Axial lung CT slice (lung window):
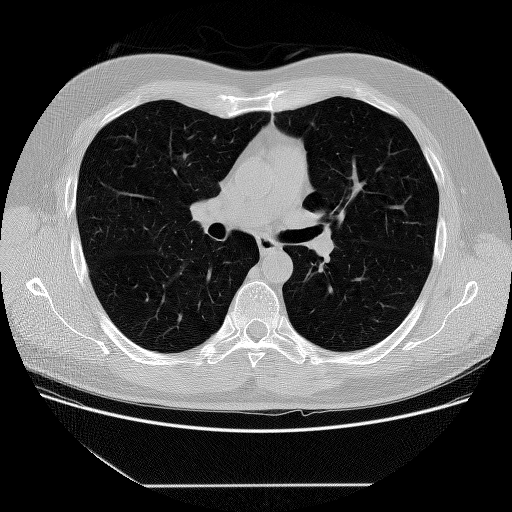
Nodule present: no